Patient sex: F
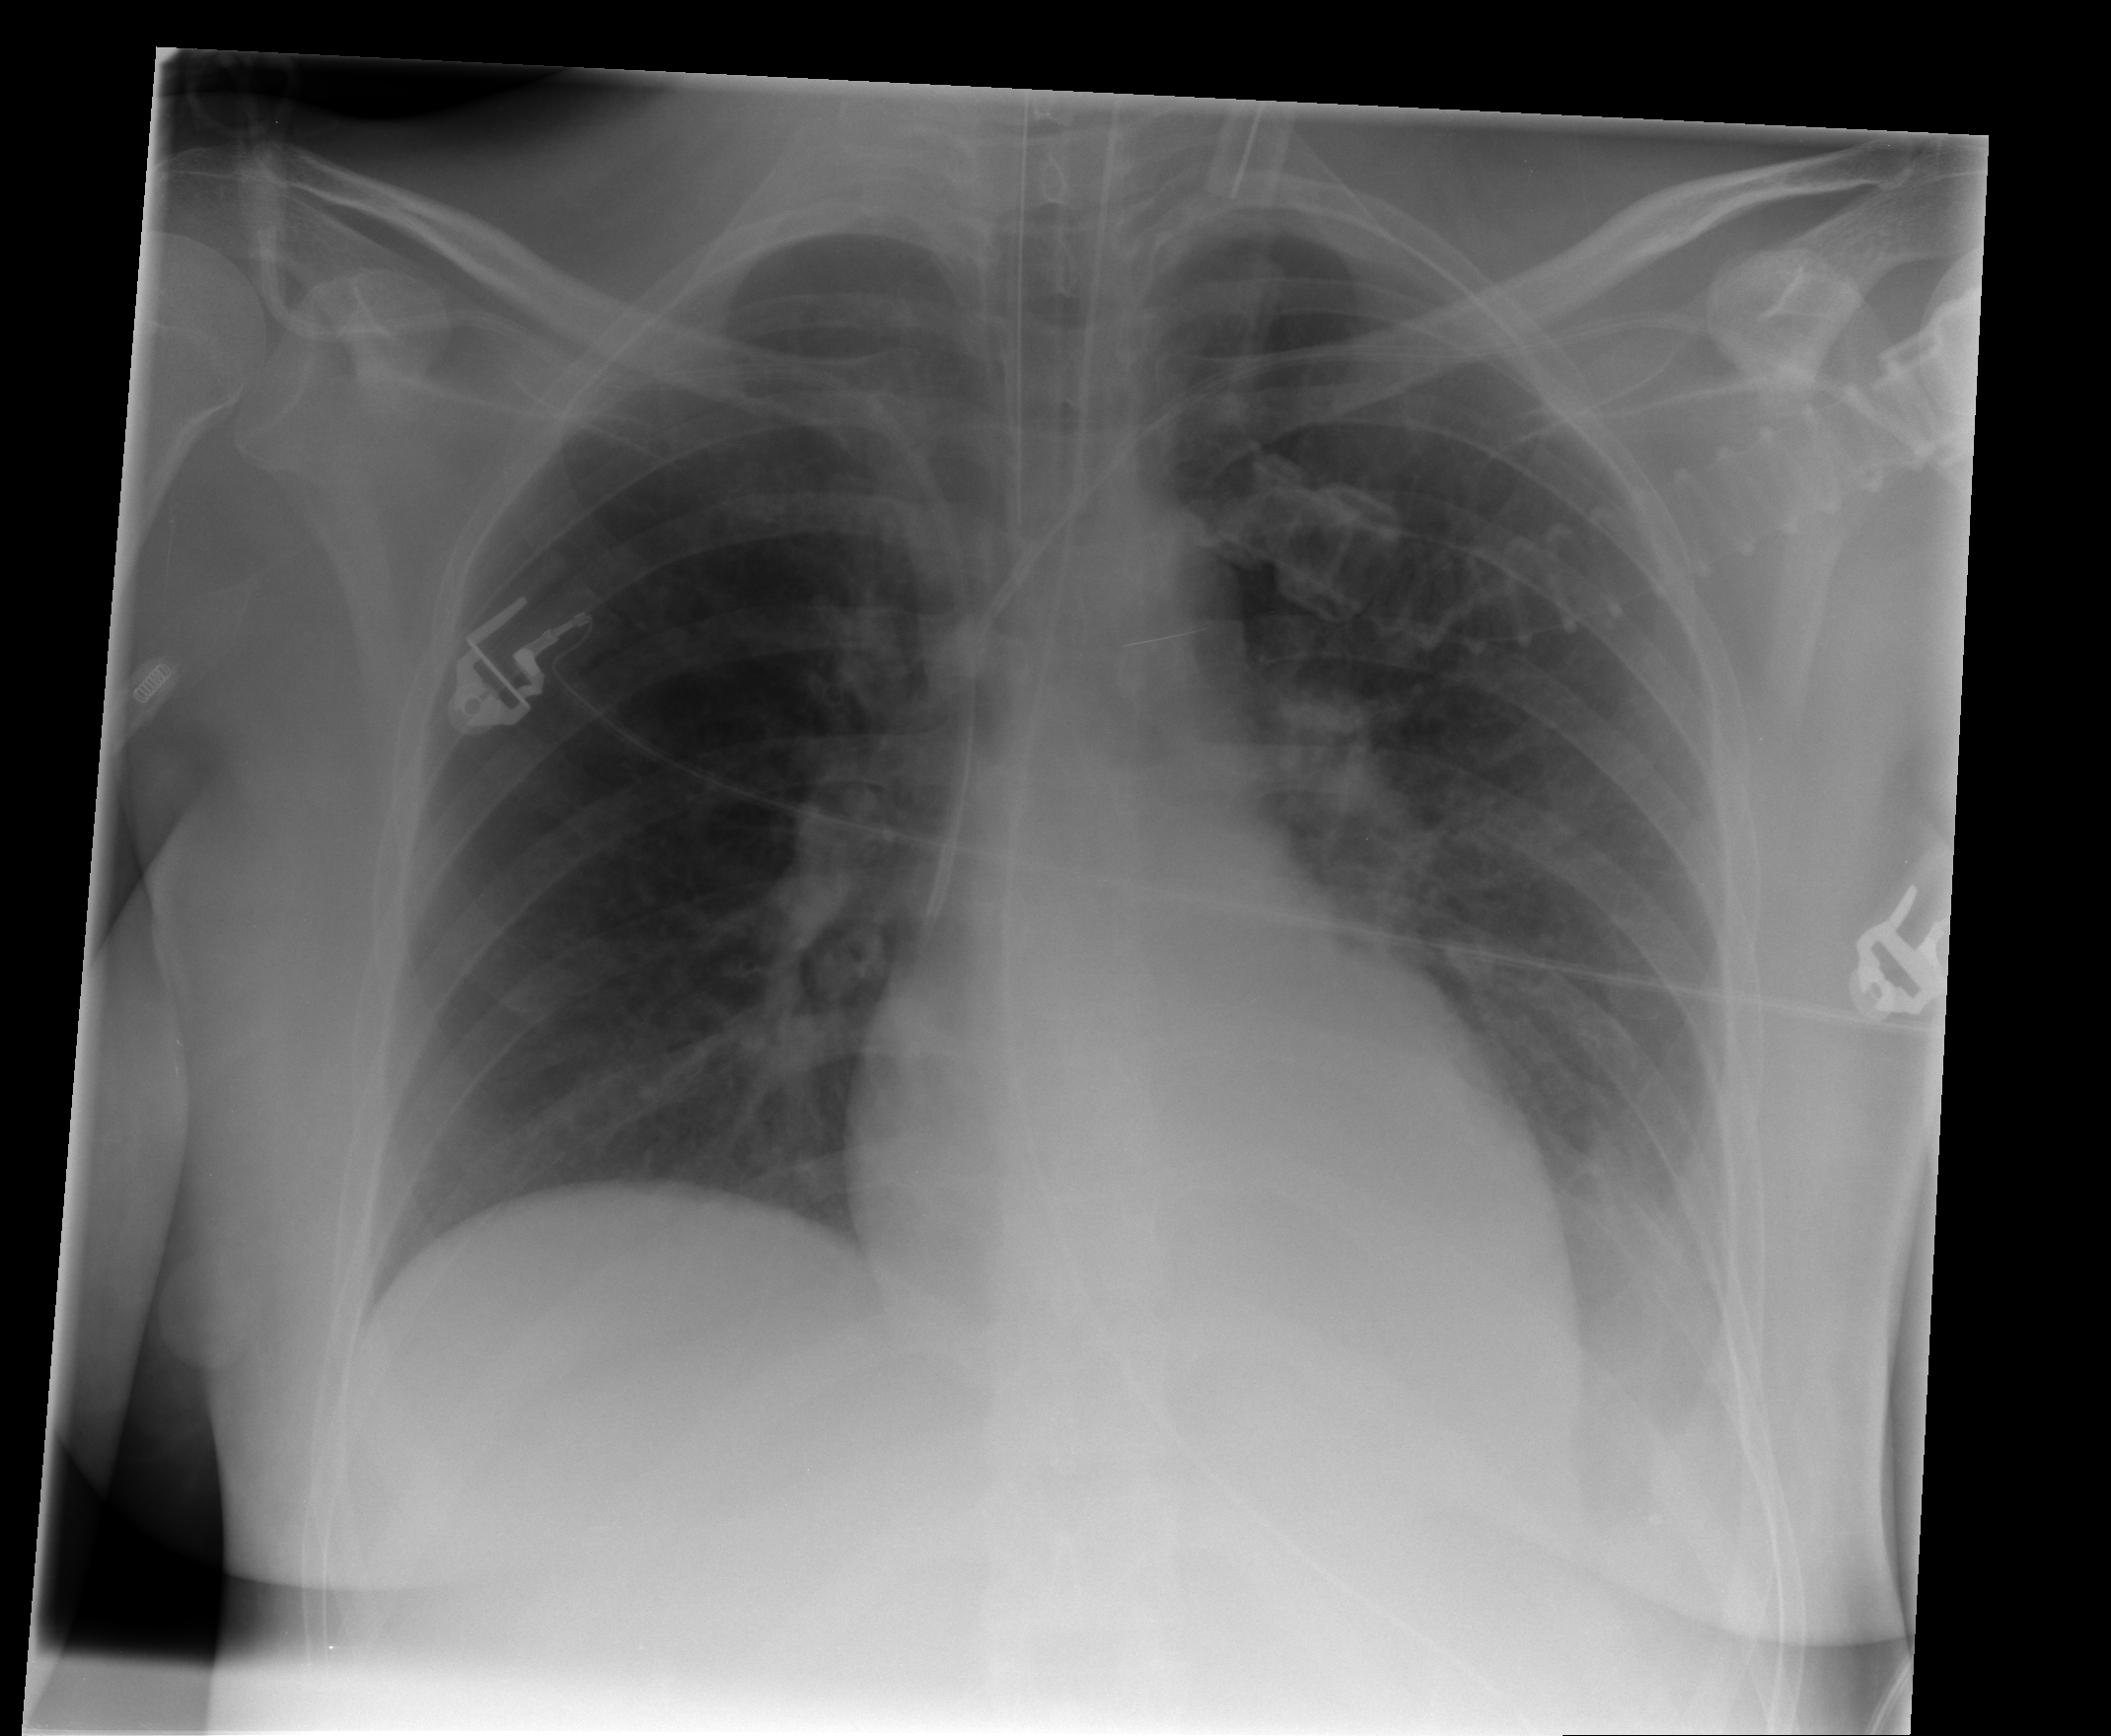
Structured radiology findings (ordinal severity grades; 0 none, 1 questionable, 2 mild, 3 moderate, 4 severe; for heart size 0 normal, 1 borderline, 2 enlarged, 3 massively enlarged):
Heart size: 0
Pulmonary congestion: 0
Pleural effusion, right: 0
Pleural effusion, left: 2
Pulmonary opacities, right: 0
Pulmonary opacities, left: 1
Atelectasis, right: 2
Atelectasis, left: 2